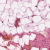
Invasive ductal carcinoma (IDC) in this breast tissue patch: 0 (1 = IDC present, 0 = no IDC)